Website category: jobs
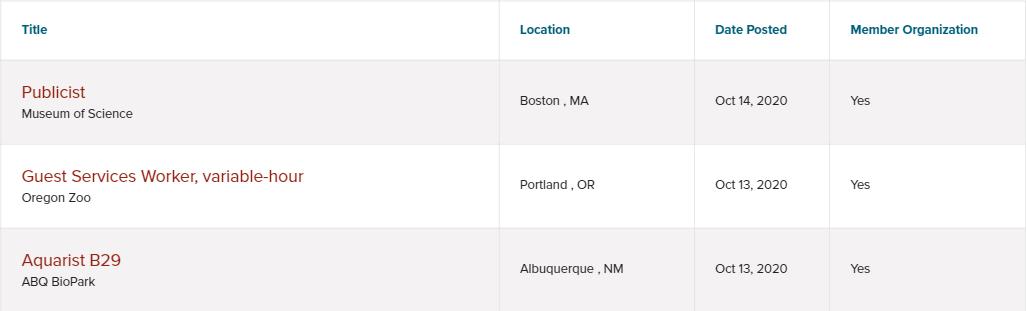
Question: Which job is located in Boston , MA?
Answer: Publicist

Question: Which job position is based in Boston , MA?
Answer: Publicist

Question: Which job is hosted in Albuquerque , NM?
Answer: Aquarist B29

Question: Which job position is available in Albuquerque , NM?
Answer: Aquarist B29

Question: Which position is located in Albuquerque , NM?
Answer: Aquarist B29

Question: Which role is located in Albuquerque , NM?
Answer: Aquarist B29

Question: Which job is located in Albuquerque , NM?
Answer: Aquarist B29

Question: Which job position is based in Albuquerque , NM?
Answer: Aquarist B29

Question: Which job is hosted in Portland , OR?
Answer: Guest Services Worker, variable-hour

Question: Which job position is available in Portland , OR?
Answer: Guest Services Worker, variable-hour

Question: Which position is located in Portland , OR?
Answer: Guest Services Worker, variable-hour

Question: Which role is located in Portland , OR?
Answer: Guest Services Worker, variable-hour

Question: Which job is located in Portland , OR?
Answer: Guest Services Worker, variable-hour

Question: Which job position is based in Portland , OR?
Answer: Guest Services Worker, variable-hour